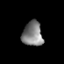
Tissue: prostate
Cell type: T cells
Senescence score: 0.3505
Nuclear area (px): 489
Mean DAPI intensity: 128.409